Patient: sex M, age 17
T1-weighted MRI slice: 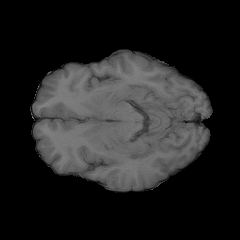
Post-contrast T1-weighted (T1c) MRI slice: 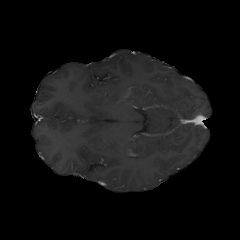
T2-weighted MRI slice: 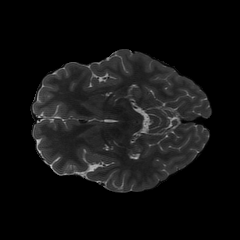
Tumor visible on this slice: no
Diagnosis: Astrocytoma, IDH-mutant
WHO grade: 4